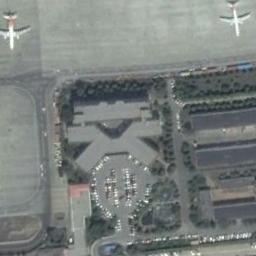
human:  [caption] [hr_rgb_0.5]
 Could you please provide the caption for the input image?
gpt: There are two airplanes parked on the open place beside the grass .

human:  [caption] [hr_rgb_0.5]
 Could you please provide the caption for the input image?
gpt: Two airplanes were in the open space  beside many trees and houses .

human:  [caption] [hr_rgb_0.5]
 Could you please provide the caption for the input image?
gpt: Two aircraft were parked on the ground and there are many trees around them .

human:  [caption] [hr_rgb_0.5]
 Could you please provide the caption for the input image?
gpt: Two planes with the red mark parked on the open area while some trees and a parking lot in front of them .

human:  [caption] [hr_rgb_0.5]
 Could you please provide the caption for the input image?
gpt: Two planes are above the grass .